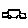
Label: car